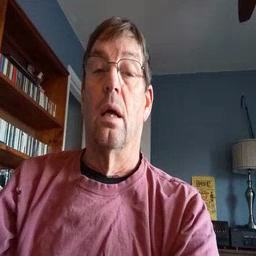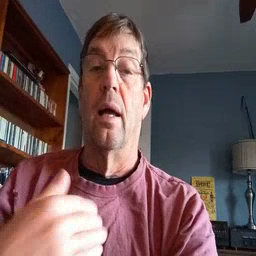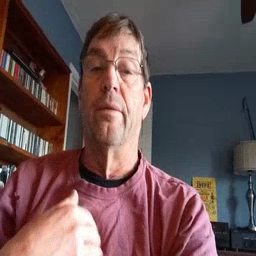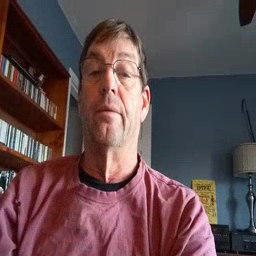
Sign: have